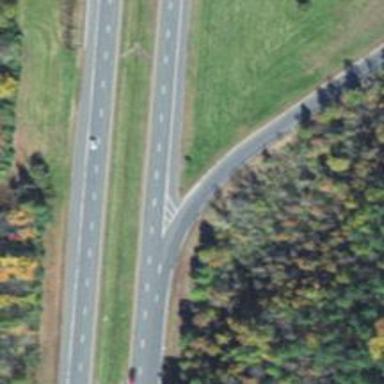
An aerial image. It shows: Primary link highway.